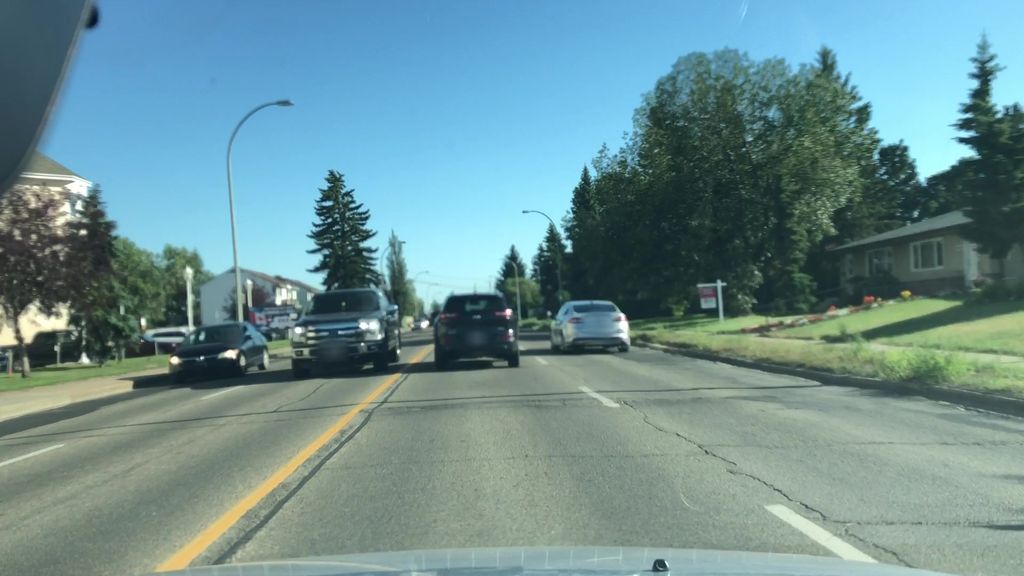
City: edmonton